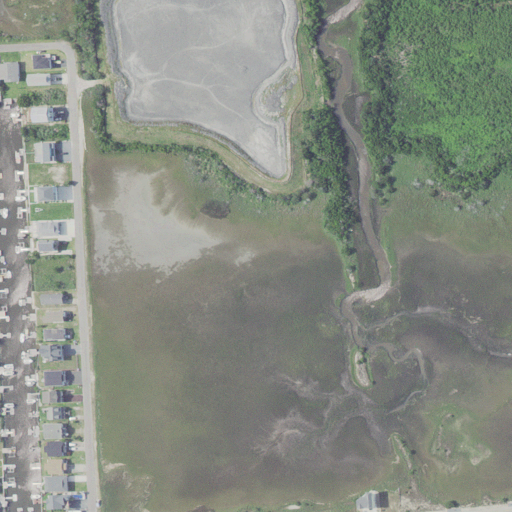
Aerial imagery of beach in North Carolina named Holden Beach containing herbaceous wetlands, medium intensity development, low intensity development, woody wetlands, shrub, high intensity development, barren land, and open water